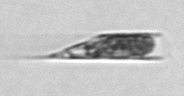
Label: Rhizosolenia